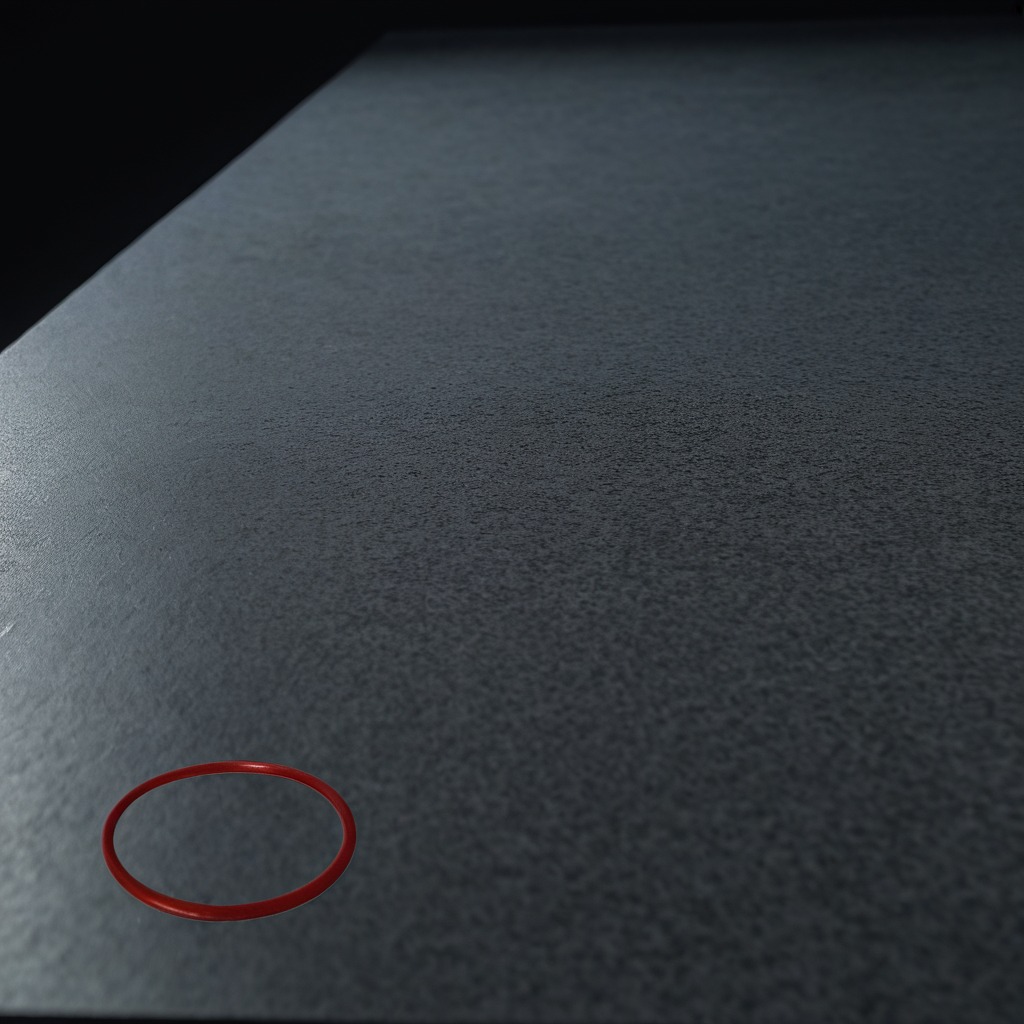
A rubber O-ring lies on a clean granite table inside a workshop at night dim ambient light soft shadows worn but